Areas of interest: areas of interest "Flower, Bird, Fish, and Insect Market"
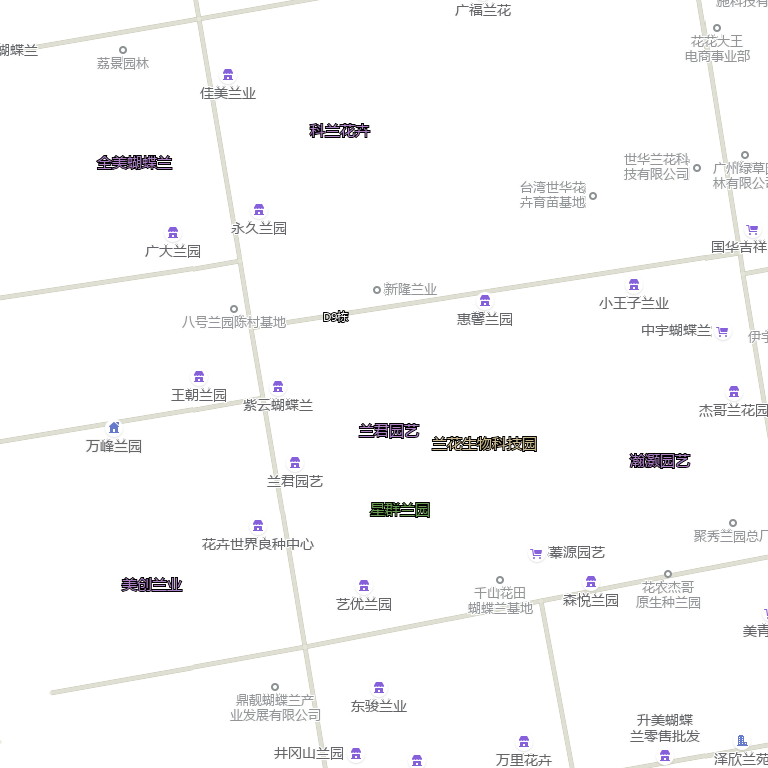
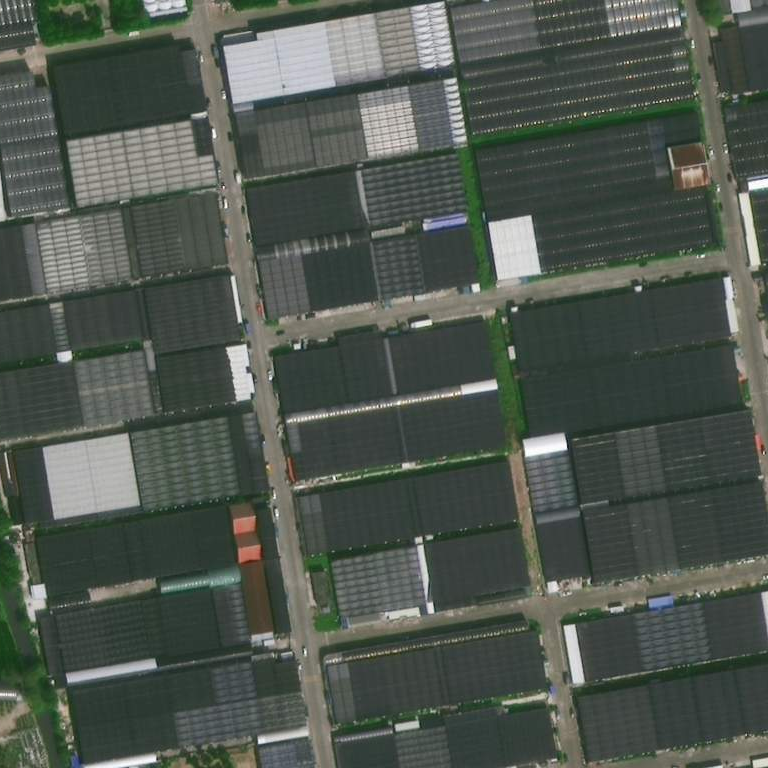